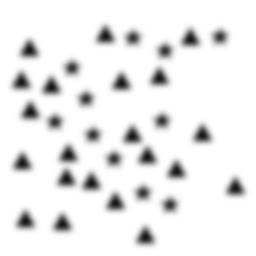
Squares: 0
Triangles: 21
Stars: 11
Total shapes: 32